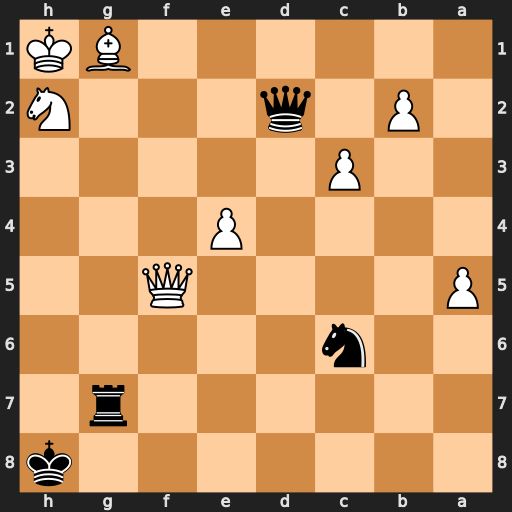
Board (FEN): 7k/6r1/2n5/P4Q2/4P3/2P5/1P1q3N/6BK
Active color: b
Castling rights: -
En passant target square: -
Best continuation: Qg2#